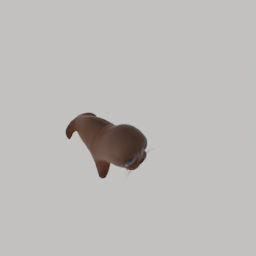
Label: animals